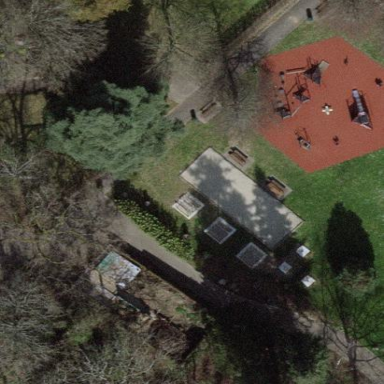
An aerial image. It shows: Pitch for playing boules.